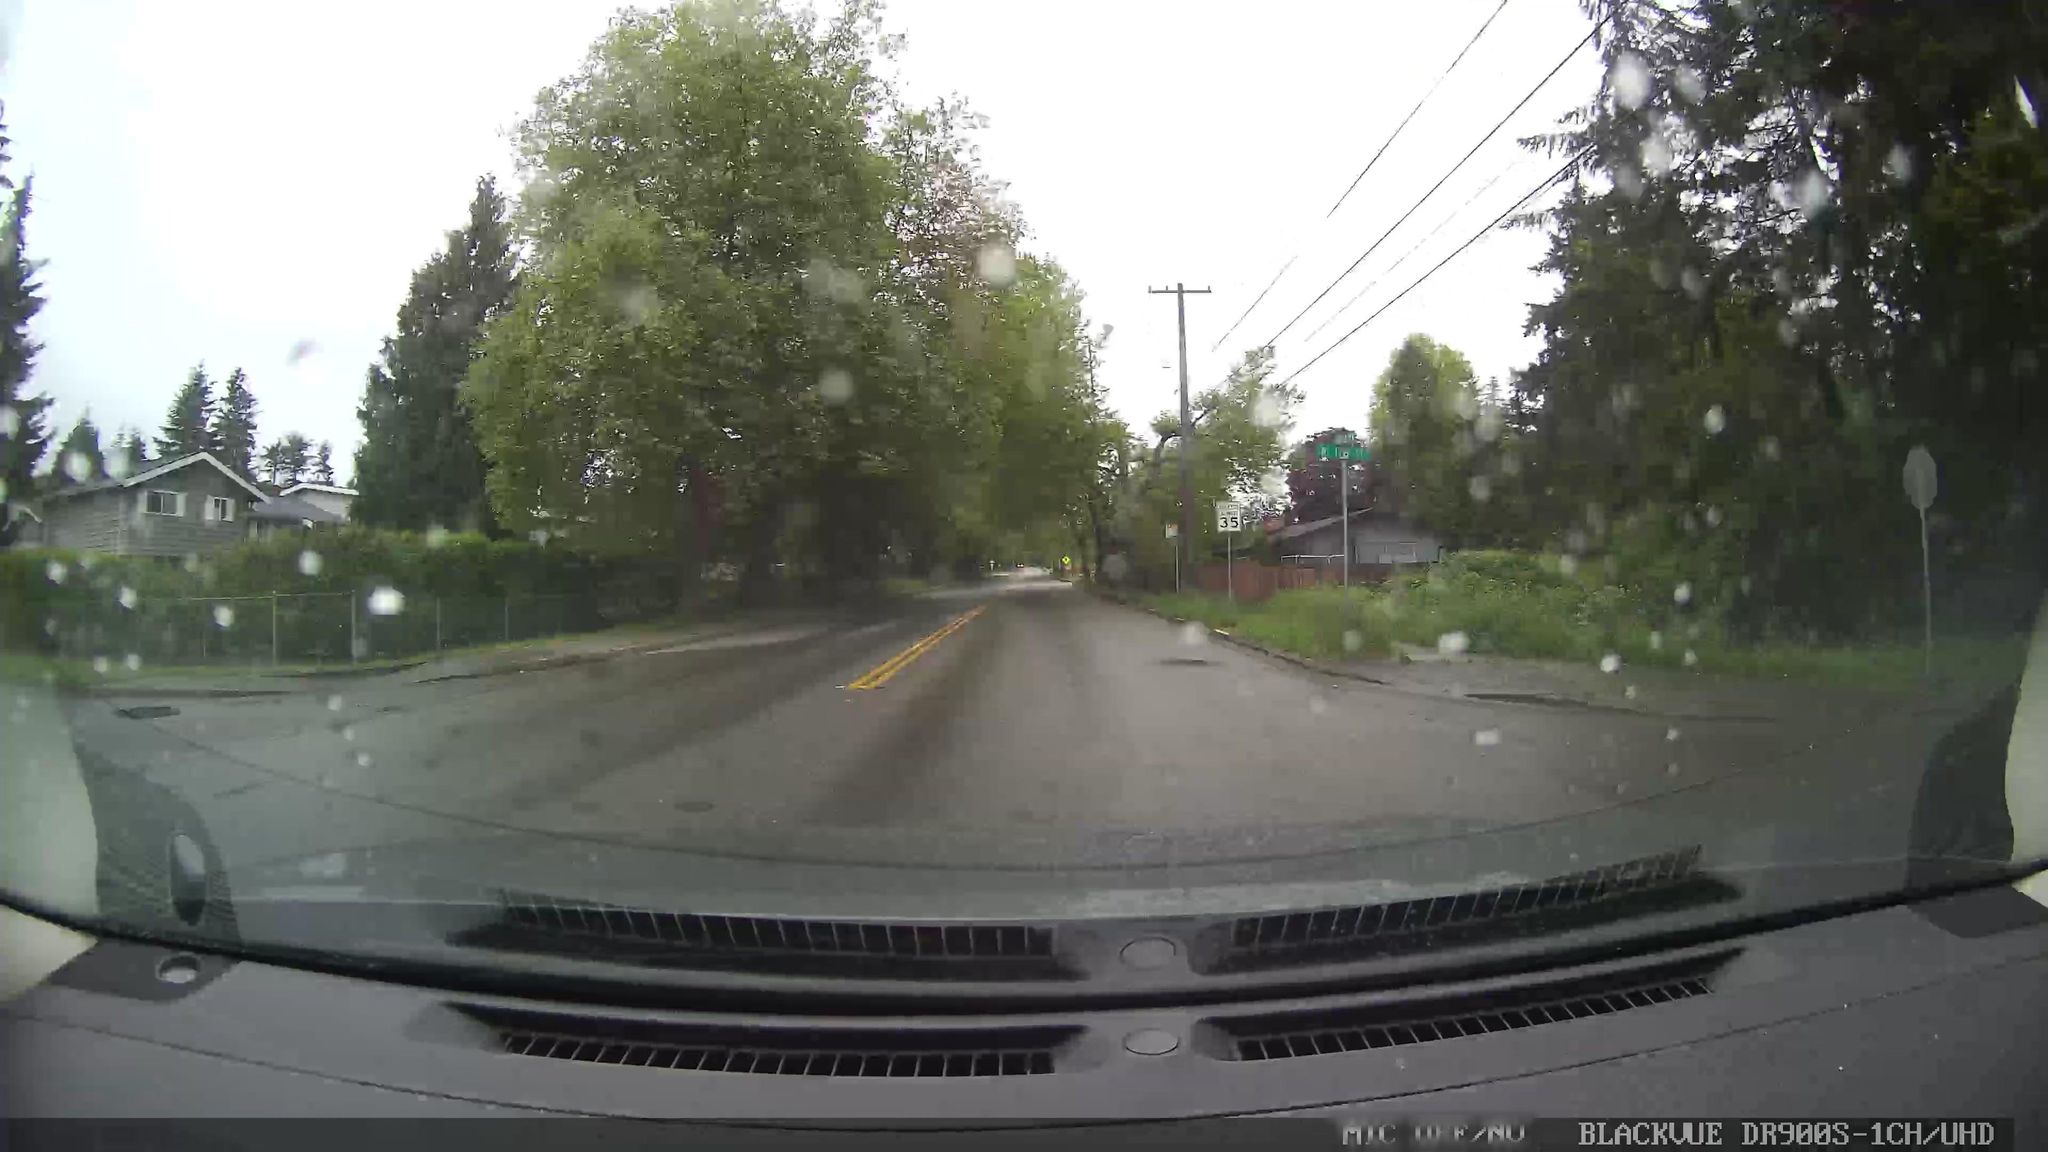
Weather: cloudy
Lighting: day
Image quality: slightly poor
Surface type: driving surface
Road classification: residential
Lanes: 2
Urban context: urban centre
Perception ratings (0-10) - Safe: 3.97, Lively: 5.06, Beautiful: 2.38, Boring: 4.72, Depressing: 3.84, Wealthy: 1.32